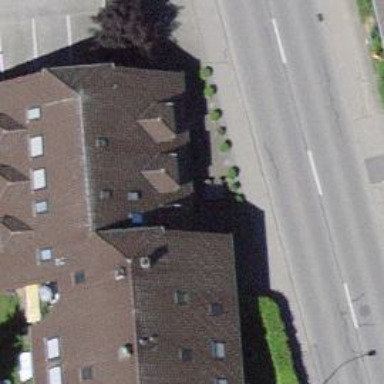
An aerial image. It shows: Cafe.